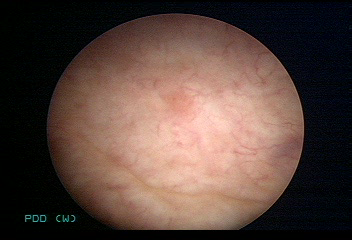
Modality: WLC
Class: Normal mucosa
Bladder cancer association: No